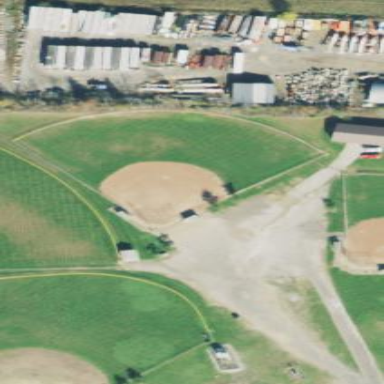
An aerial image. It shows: Baseball pitch for leisure land activities.